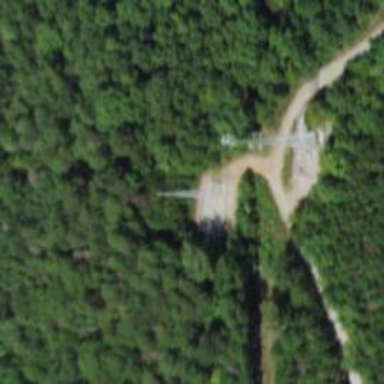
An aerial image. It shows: Man-made mast used for communication purposes.